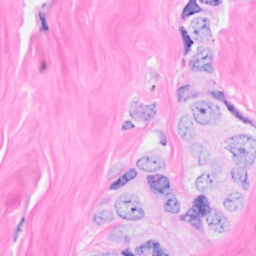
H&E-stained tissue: Breast